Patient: sex M, age 42
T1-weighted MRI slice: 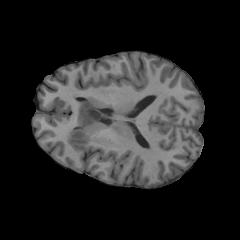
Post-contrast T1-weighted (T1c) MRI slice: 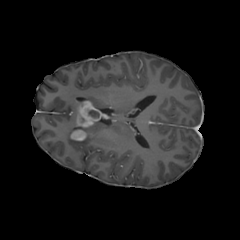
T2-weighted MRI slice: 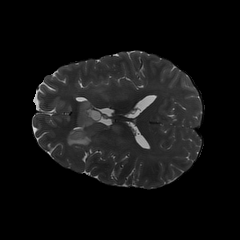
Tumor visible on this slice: yes
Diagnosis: Glioblastoma, IDH-wildtype
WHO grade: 4